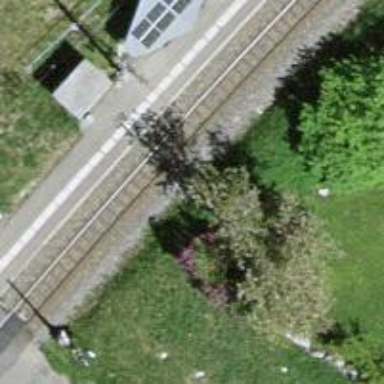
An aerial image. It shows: Narrow-gauge railway stop position for public transport.